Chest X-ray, AP view. Patient: 9 years old, sex M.
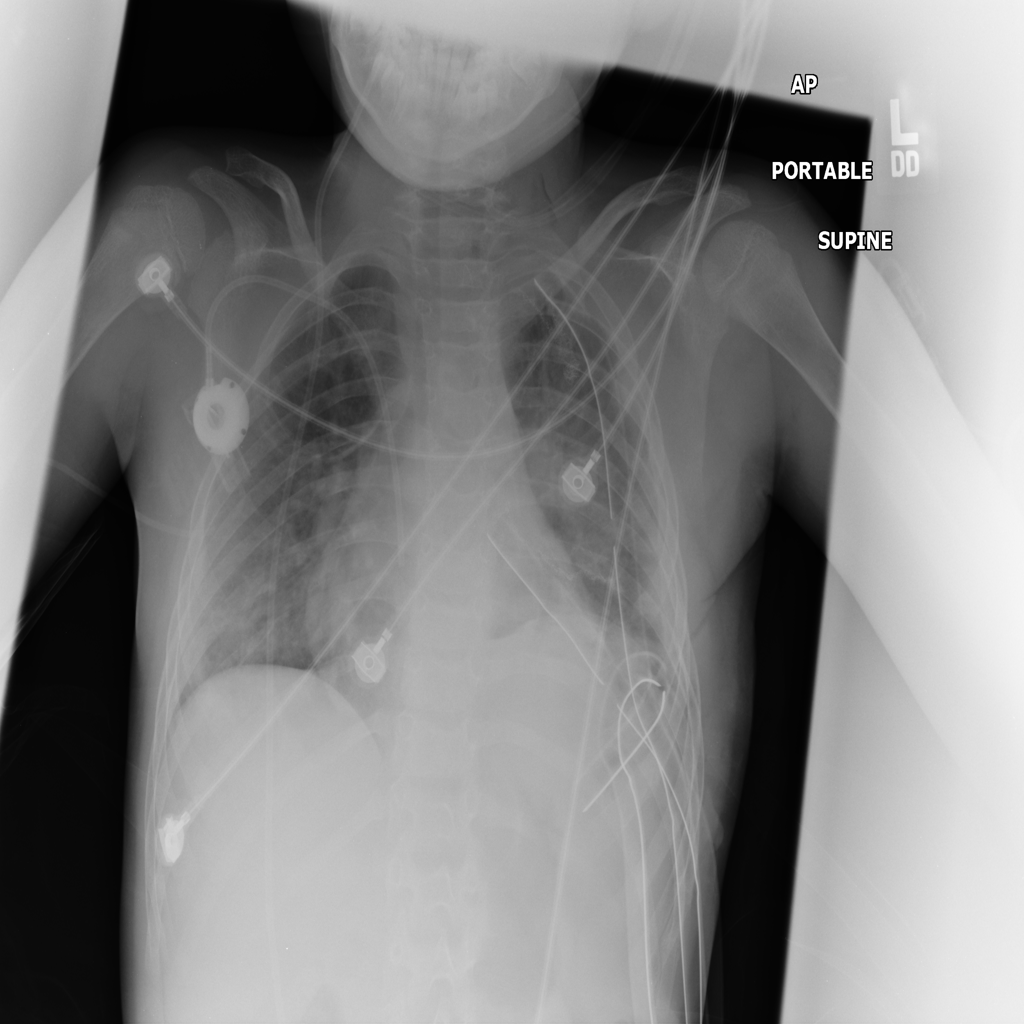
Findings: Consolidation, Mass